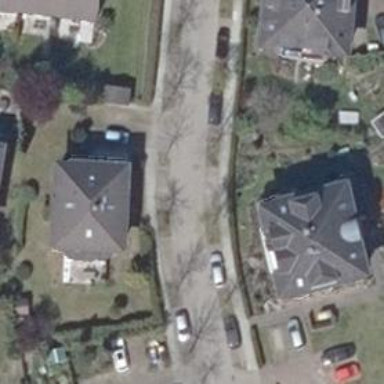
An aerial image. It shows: Residential road with sidewalks on both sides.